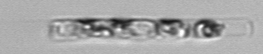
Label: Guinardia_delicatula_TAG_internal_parasite